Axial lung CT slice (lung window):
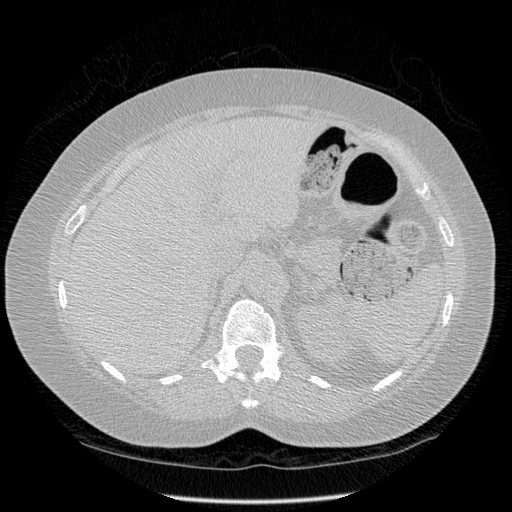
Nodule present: no